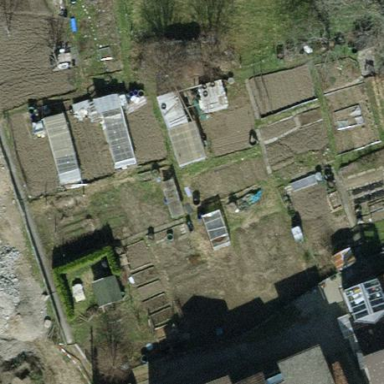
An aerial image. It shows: Area designated for allotments.